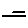
Label: line